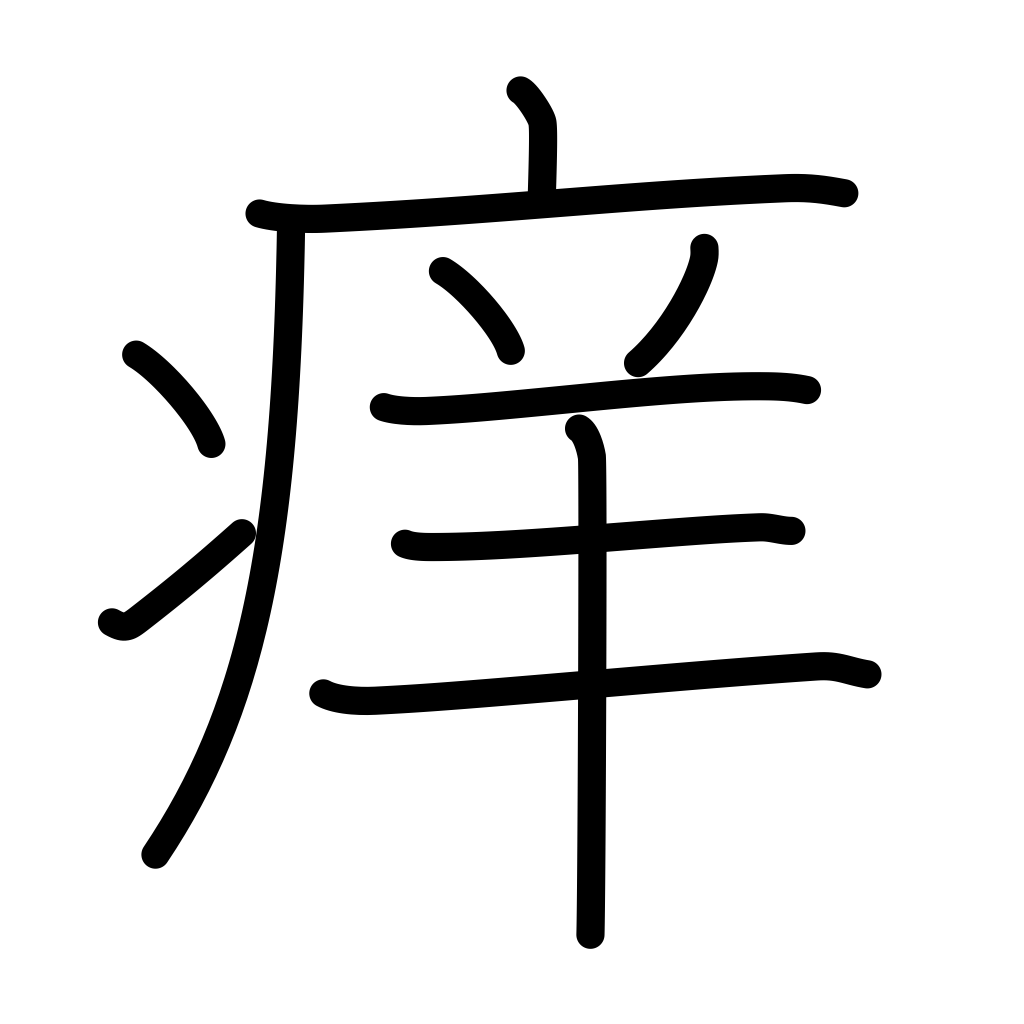
Meaning: itchy